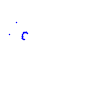
Particle: kaon